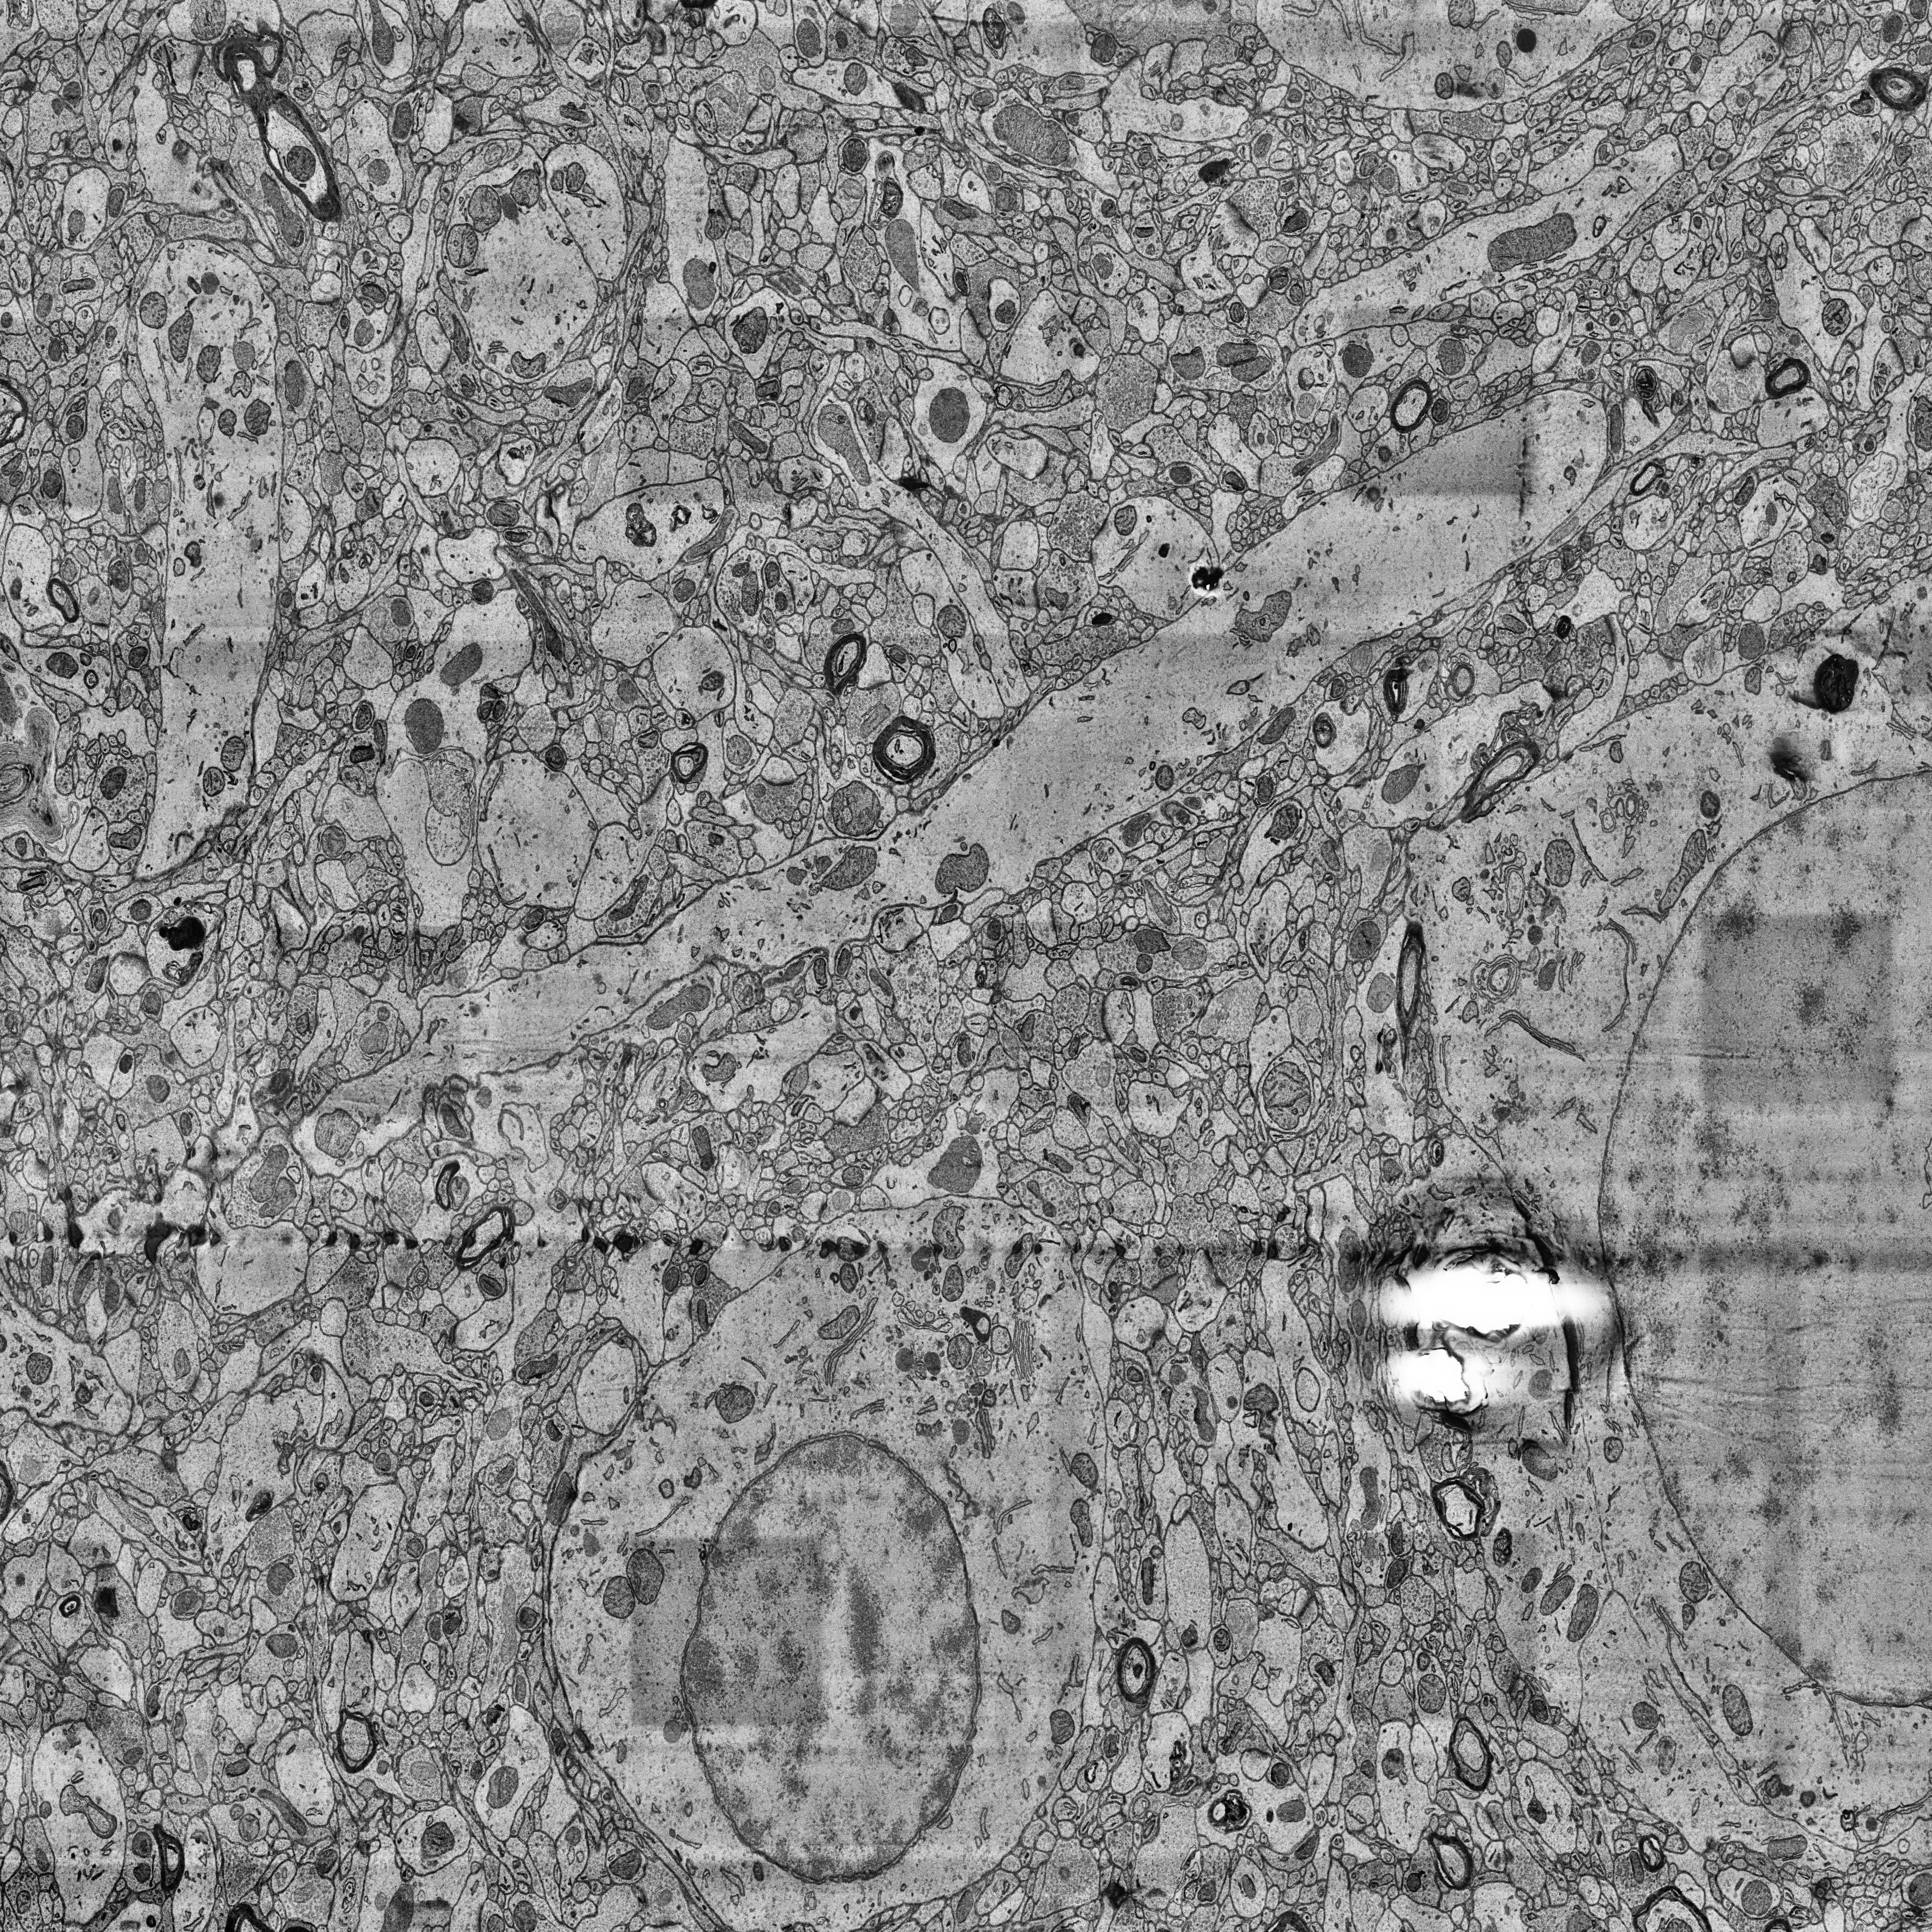
Electron microscopy slice of human cortex tissue
Slice depth (z): 359
Mitochondria instances in slice: 458